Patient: sex M, age 55
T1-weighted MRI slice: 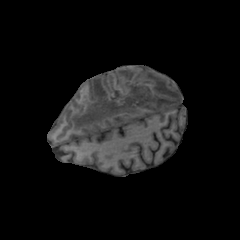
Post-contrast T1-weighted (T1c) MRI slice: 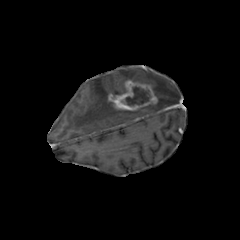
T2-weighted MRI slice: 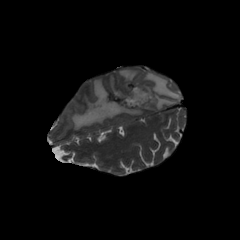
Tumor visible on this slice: yes
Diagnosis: Glioblastoma, IDH-wildtype
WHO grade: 4